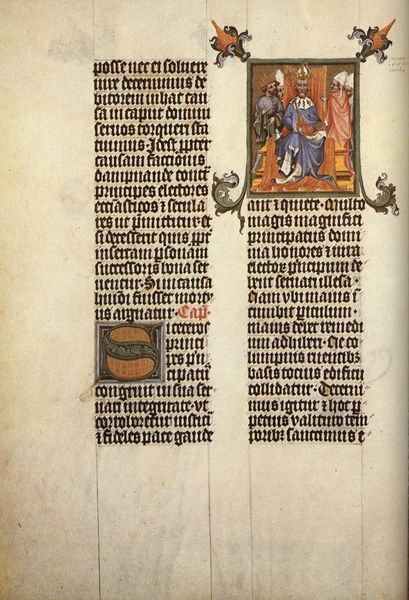
Titel: Die Goldene Bulle
Institution: Wien, Österreichische Nationalbibliothek
Schlagwörter: mann, umhang, sitzen, männer, orange, schwarz, symbol, rot, malerei, bibel, bild, kirche, sitzend, krone, schrift, spalten, könig, papst, thron, dekoration, verzierung, buch, kloster, druck, seite, illustration, text, buchstabe, buchstaben, schriften, initiale, herrscher, vertrag, rolle, pergament, mittelalter, emblem, miniatur, verzierungen, papyrus, buchmalerei, könmig